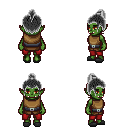
a pixel art fantasy rpg character, female body template, orc, green skin, leather chest armor, red pants, gray short topknot hairstyle, gray slippers, four views (front, back, left, right), 2x2 character sprite sheet, small pixel art, hard edges, no anti-aliasing